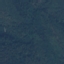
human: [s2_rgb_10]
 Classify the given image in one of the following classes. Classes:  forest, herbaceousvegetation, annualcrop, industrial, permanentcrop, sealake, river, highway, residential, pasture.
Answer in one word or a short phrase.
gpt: Forest